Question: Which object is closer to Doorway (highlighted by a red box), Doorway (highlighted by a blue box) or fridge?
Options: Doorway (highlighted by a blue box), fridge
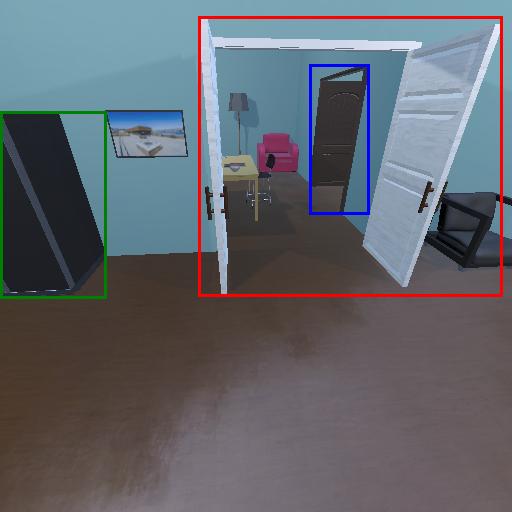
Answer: Doorway (highlighted by a blue box)